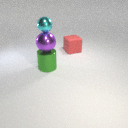
large red rubber cube behind large green metal cylinder